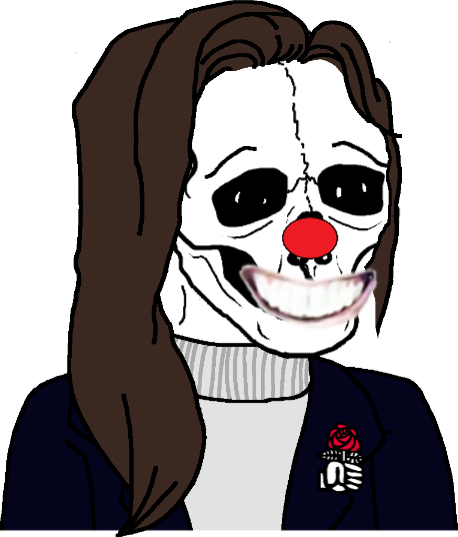
Label: 5_Doomer_Girl